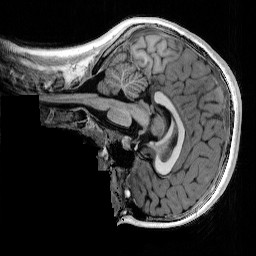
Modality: T1w
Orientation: sagittal
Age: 12
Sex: female
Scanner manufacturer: siemens
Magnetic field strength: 3 T
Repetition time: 4 s
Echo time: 0.00289 s